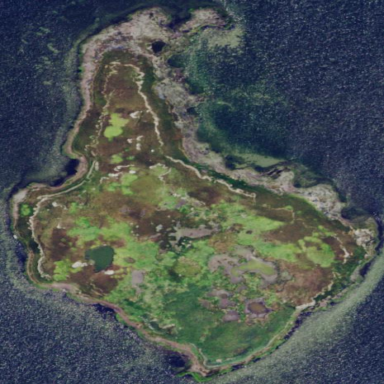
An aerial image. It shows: Island with natural coastline.